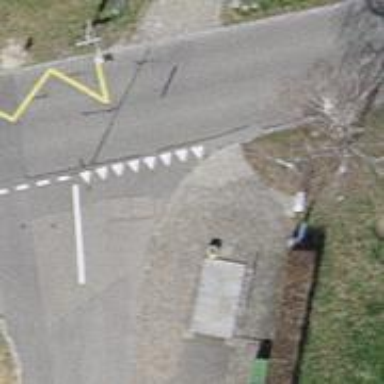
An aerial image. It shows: Bus stop with platform for public transport.